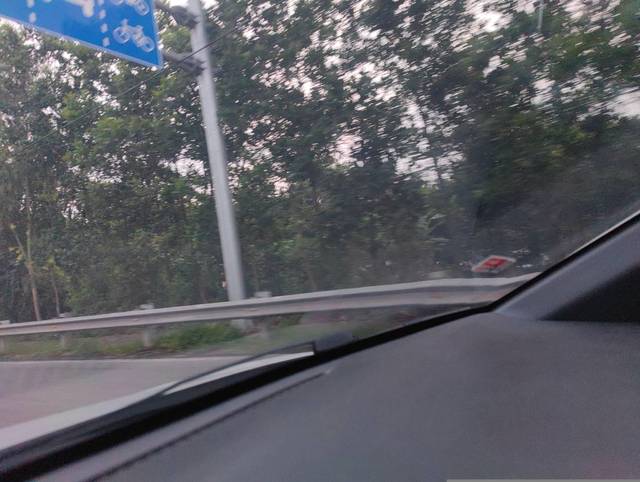
Region: Vietnam
Coordinates: 21.215, 105.779